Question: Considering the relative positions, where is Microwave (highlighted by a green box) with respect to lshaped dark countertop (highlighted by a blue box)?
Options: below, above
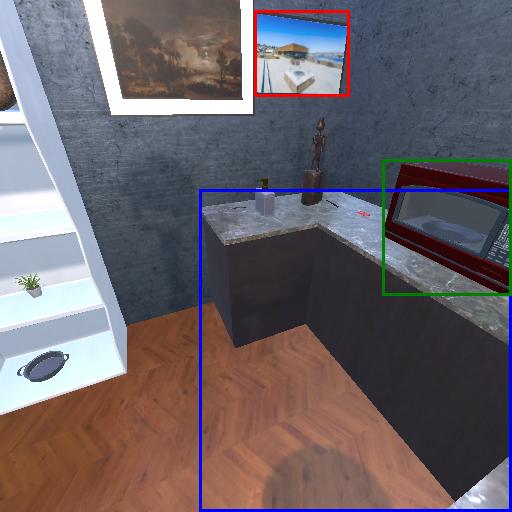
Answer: below